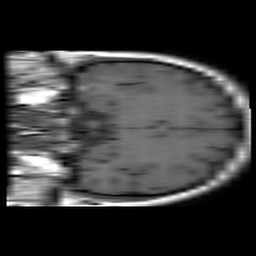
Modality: T1w
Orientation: coronal
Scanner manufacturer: philips
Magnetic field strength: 1.5 T
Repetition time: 0.7047 s
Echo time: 0.015 s